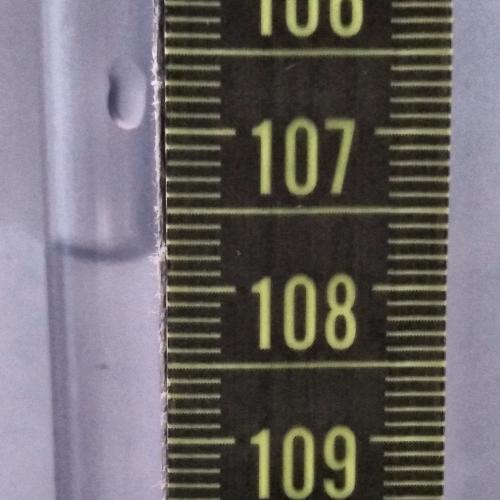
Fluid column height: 107.8 cm